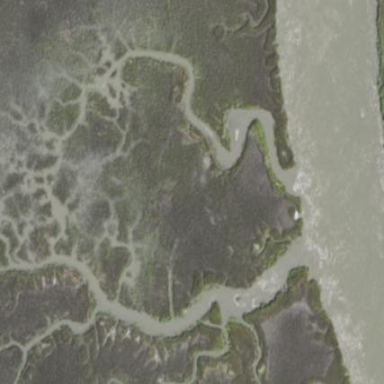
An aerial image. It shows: Tidal wetland characterized by saltmarsh vegetation.